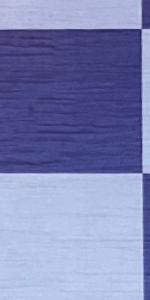
Label: Empty